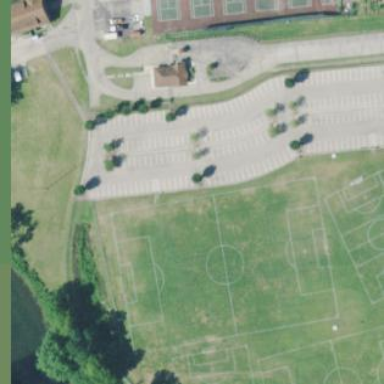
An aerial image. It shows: Soccer pitch for outdoor sports and leisure activities.